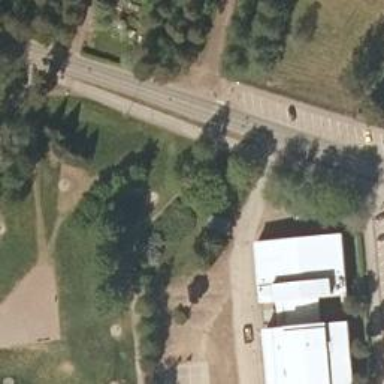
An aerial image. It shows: Disc golf tee.